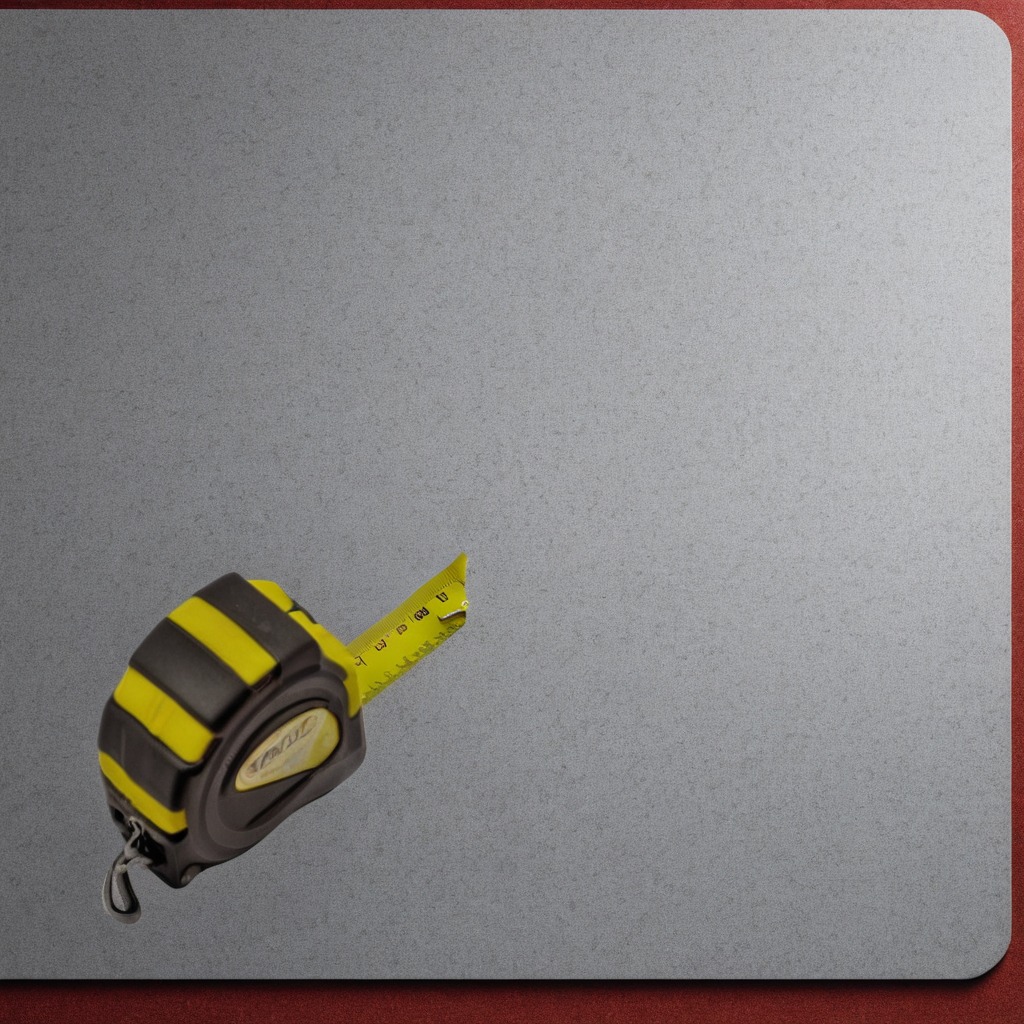
A measuring tape is lying on the clean granite tabletop.